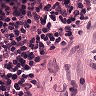
Metastatic tissue present: no